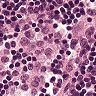
Metastatic tissue present: no